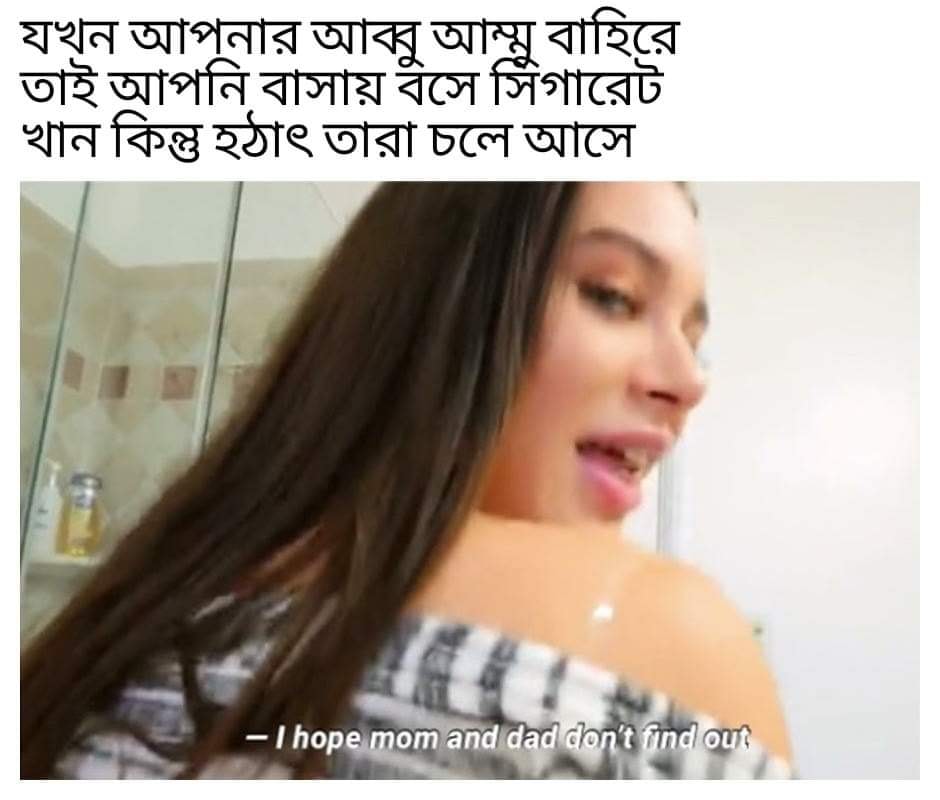
Caption: যখন আপনার আব্বু আম্মু বাহিরে তাই আপনি বাসায় বসে সিগারেট খান কিন্তু হঠাত তারা চলে আসে    -I hope mom and dad don't find out
Label: hate